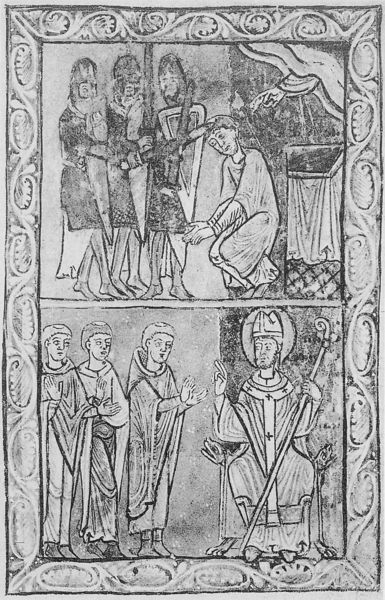
Titel: Psalter - Hymnar (Saint - Fuscien Psalter)
Institution: Amiens, Bibliothèque Municipale
Schlagwörter: gott, hand, himmel, mann, weiß, frauen, sitzen, hut, männer, schwarz, zeichnung, tuch, wolke, malerei, ornament, bibel, rahmen, stehen, geistlicher, gewand, blatt, borte, krone, stock, umrandung, ranken, holzschnitt, rahmung, stab, bischof, könig, papst, soldaten, thron, ornamente, schild, buch, rechteck, radierung, stich, seite, gefangennahme, schwert, schwerter, knien, soldat, salbung, ritter, rüstung, altar, pult, buchdruck, heiligenschein, mittelalter, priester, segen, segnen, segnung, mönch, fingerzeig, geistliche, heiliger, mitra, mönche, tiara, heilige, märtyrer, taufe, gefangener, szenen, umrisslinien, tonsur, canossa, martyrer, apostel, bischofsstab, buchmalerei, exekution, manuskript, blattornament, illumination, hand gottes, bischofstab, 1200, segnene, pirester, möncge